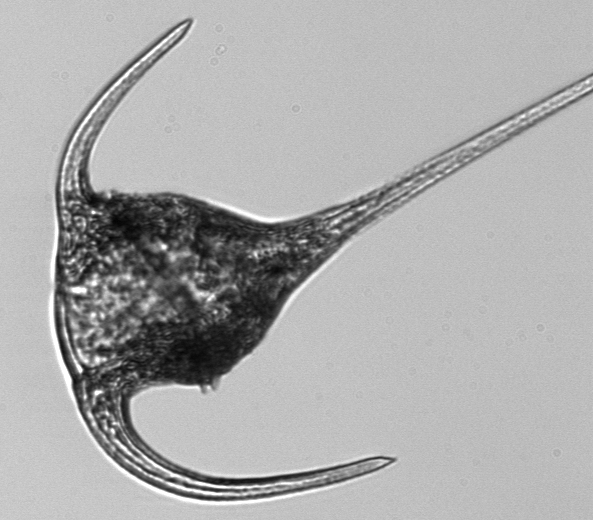
Label: Tripos